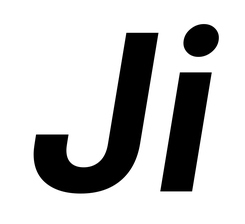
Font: Inter-Italic_Bold_Italic